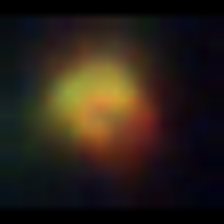
Taxon: NanoPlankton
Group: Other